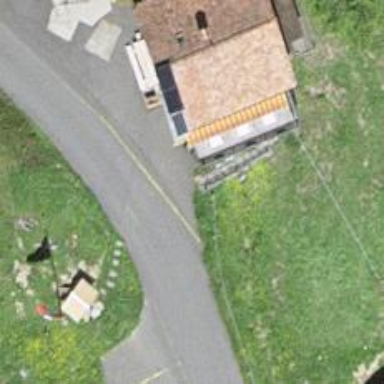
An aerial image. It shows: Restaurant.